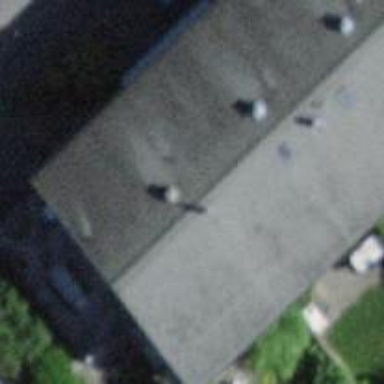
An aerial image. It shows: Residential building with gabled roof covered in roof tiles.